Question: I have one image 'image 1' and one is coming from server that is 'image 2' i am trying to draw second one just at the center of the first. as result i want single image like in pic .

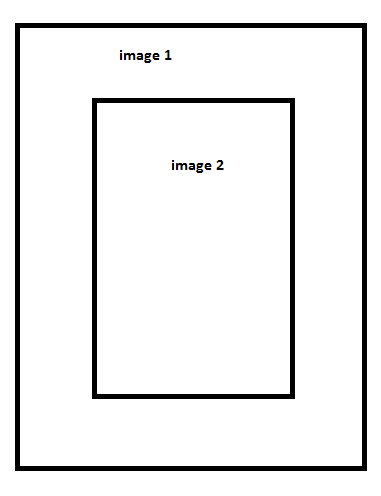
Answer: This should do what you're looking for:
The 'backgroundBitmap' variable would be your 'image1' and the 'bitmapToDrawInTheCenter' would be your 'image2'.
'''
public void centerImageInOtherImage()
{
Bitmap backgroundBitmap = BitmapFactory.decodeResource(getResources(), R.drawable.ic_launcher);
Bitmap bitmapToDrawInTheCenter = BitmapFactory.decodeResource(getResources(), R.drawable.ic_action_search);
Bitmap resultingBitmap = Bitmap.createBitmap(backgroundBitmap.getWidth(), backgroundBitmap.getHeight(), backgroundBitmap.getConfig());
Canvas canvas = new Canvas(resultingBitmap);
canvas.drawBitmap(backgroundBitmap, new Matrix(), null);
canvas.drawBitmap(bitmapToDrawInTheCenter, (backgroundBitmap.getWidth() - bitmapToDrawInTheCenter.getWidth()) / 2, (backgroundBitmap.getHeight() - bitmapToDrawInTheCenter.getHeight()) / 2, new Paint());
ImageView image = (ImageView)findViewById(R.id.myImage);
image.setImageBitmap(resultingBitmap);
}
'''